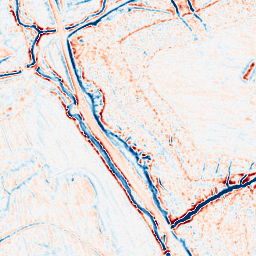
Category: edge_preserving
Decomposition family: bilateral
Decomposition parameters: d: 9
sigma_color: 100
sigma_space: 50
Upsampling method: linear_exact
Upsampling parameters: scale: 2
Upsampling scale: 2